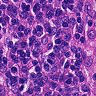
Metastatic tissue present: no